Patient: sex M, age 45
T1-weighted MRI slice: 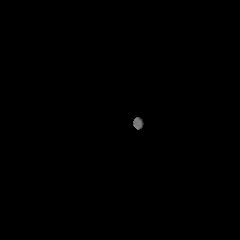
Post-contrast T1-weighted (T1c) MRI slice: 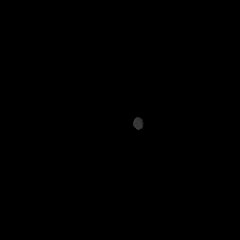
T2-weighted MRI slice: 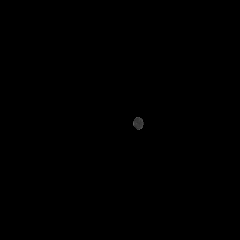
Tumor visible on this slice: no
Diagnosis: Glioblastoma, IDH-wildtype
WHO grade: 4